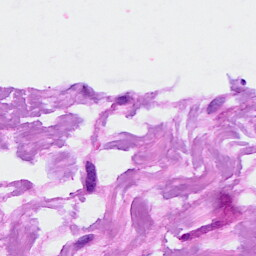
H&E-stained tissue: Breast